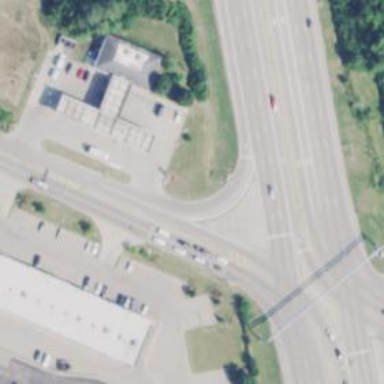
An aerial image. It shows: Solid stop line on the road.